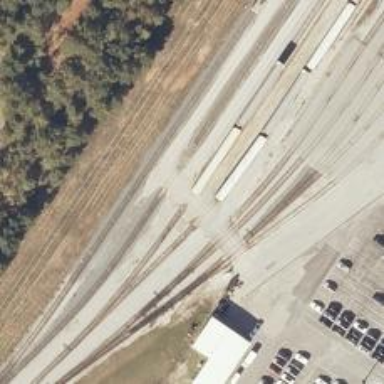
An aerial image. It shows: Railway spur service.